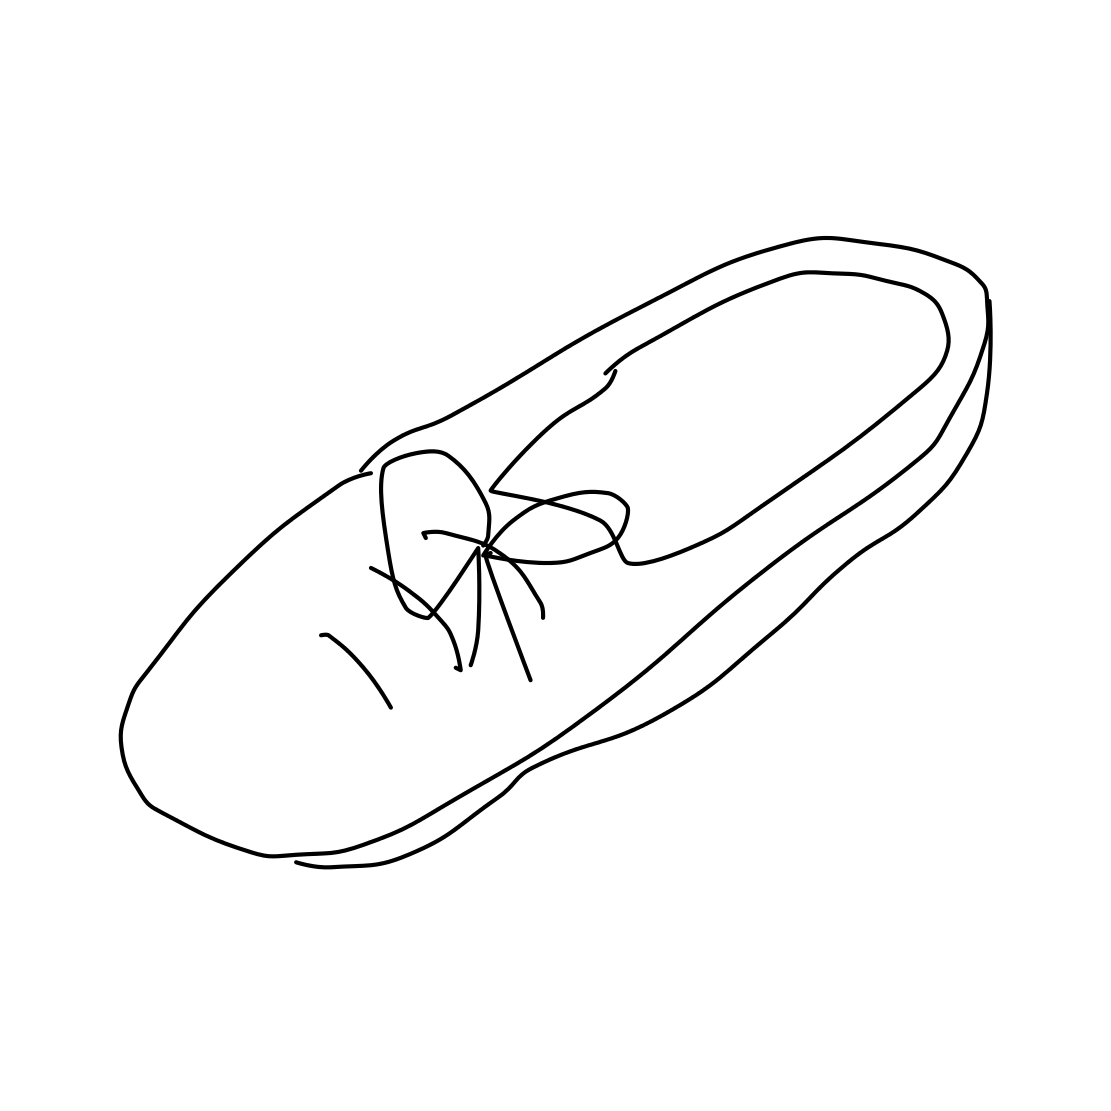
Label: shoe